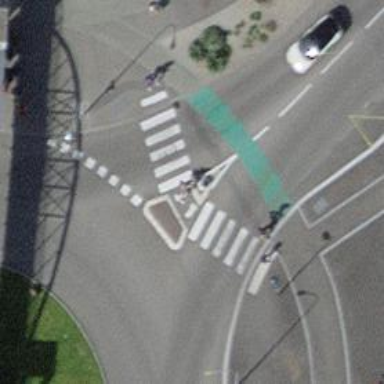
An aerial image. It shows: Uncontrolled zebra crossing on the road.